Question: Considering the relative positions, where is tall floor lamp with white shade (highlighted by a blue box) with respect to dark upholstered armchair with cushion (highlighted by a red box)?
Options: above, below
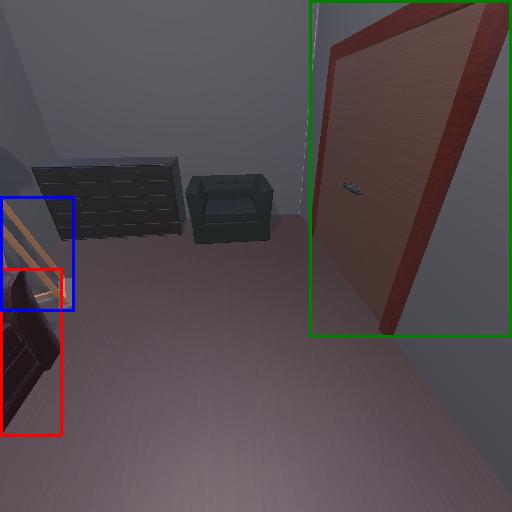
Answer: above